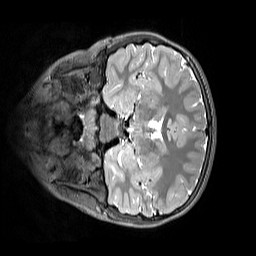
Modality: T2w
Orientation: coronal
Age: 10
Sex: female
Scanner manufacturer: siemens
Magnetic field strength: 3 T
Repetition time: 3.2 s
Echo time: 0.408 s